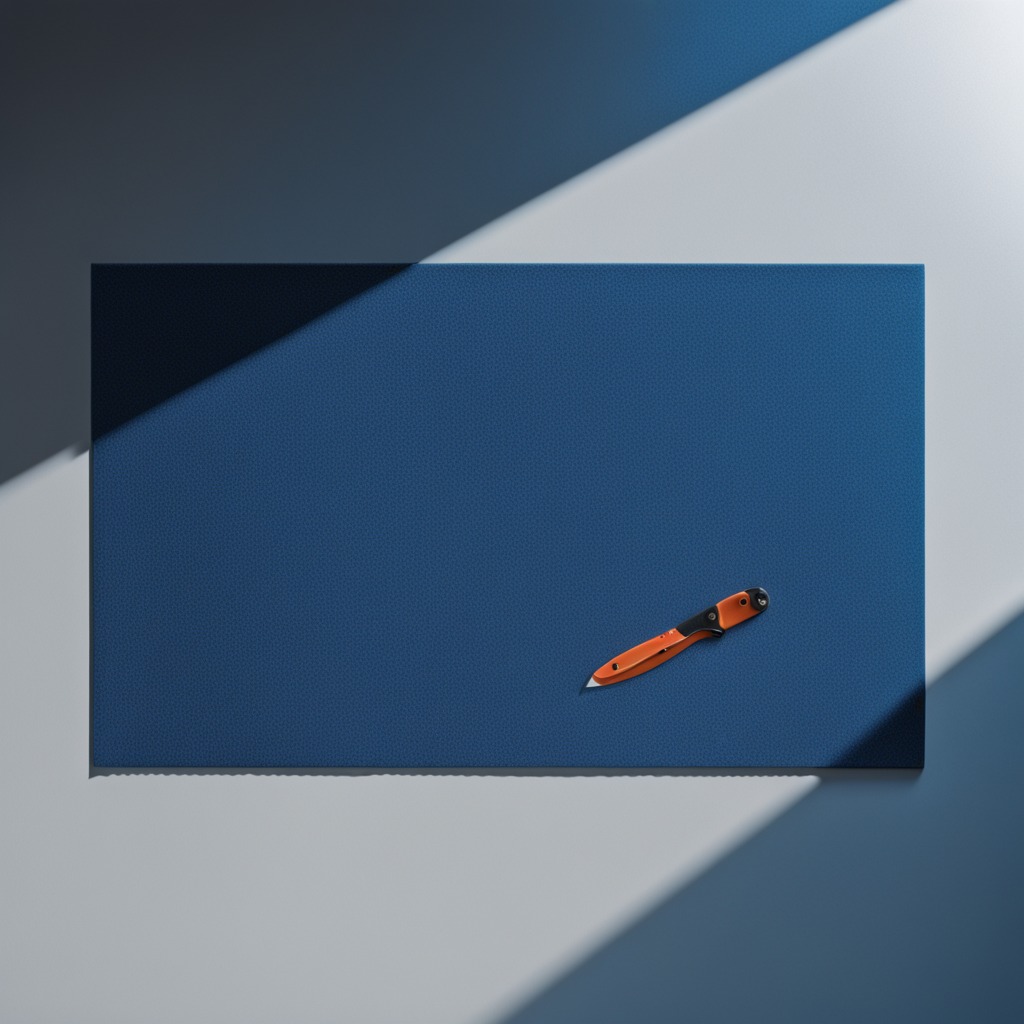
A utility knife lies on a clean granite tabletop covered with a blue rubber mat inside a workshop under bright overhead lighting crisp shadows high clarity worn but beneath the mat